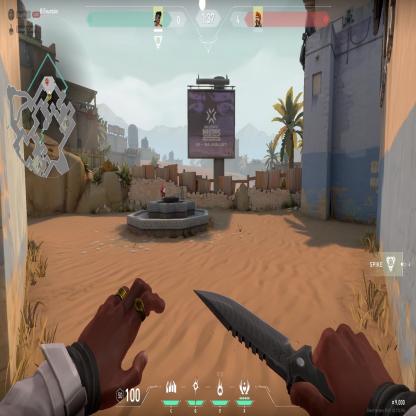
Label: enemy